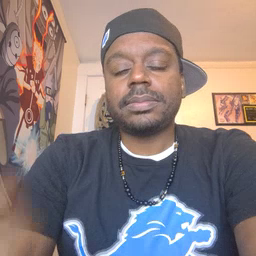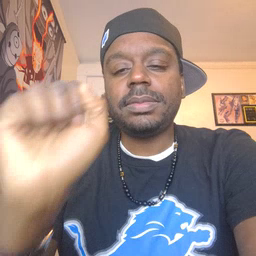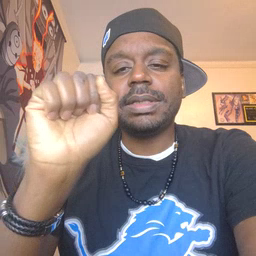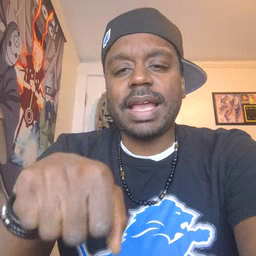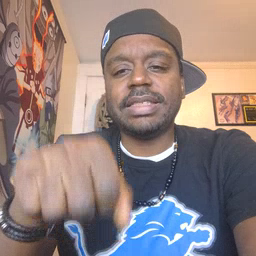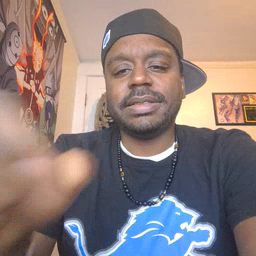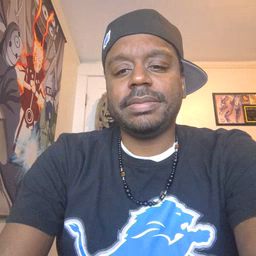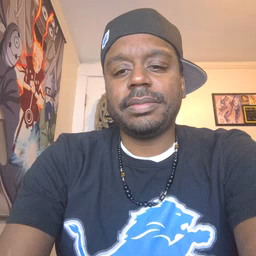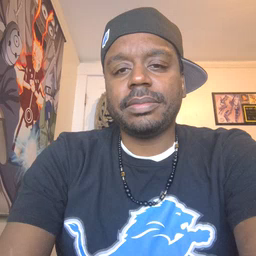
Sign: can